Field crop: maize
Growth stage: 2
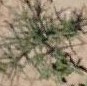
Species: salsola